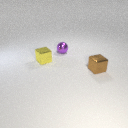
small yellow metal cube behind small brown metal cube